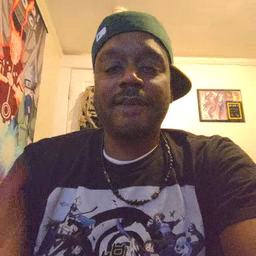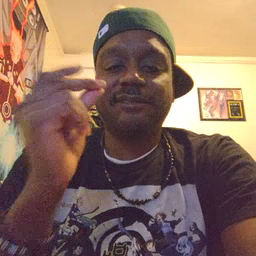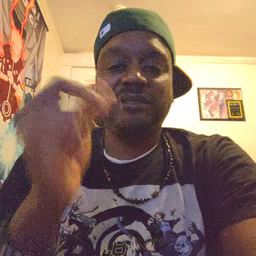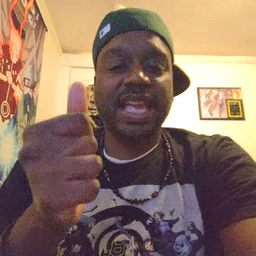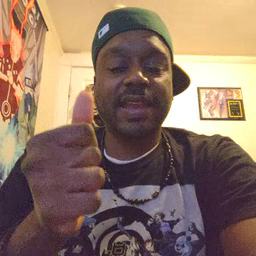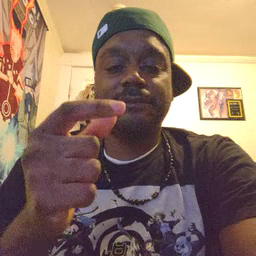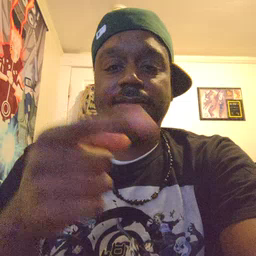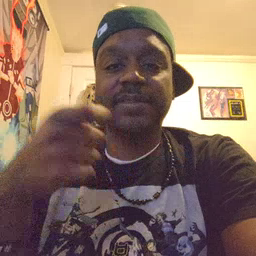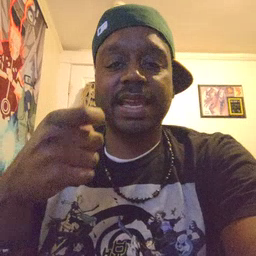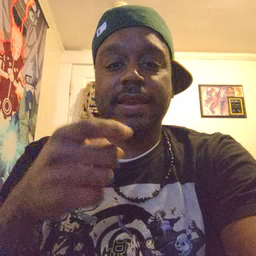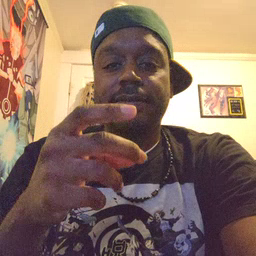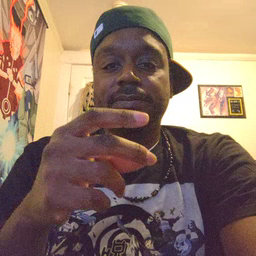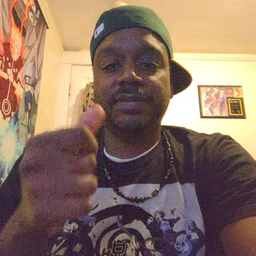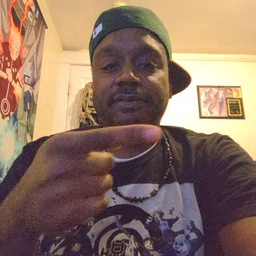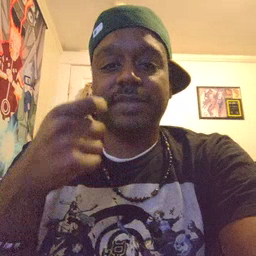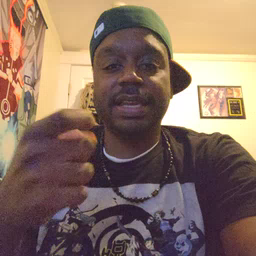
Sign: fast